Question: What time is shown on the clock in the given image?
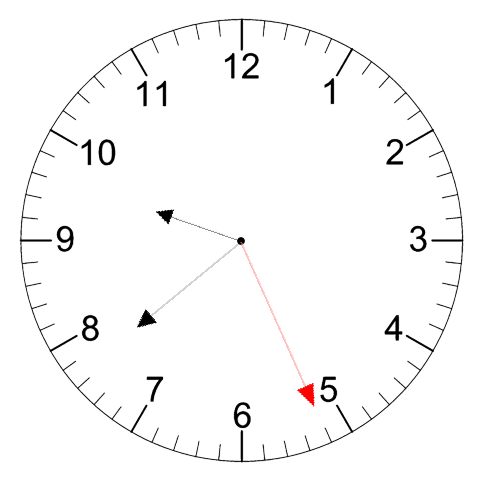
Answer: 09:38:26